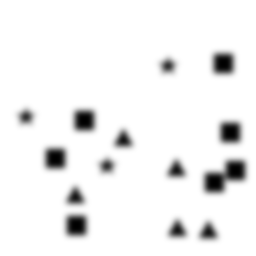
Squares: 7
Triangles: 5
Stars: 3
Total shapes: 15